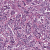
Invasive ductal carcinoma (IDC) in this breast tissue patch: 1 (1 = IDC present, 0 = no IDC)